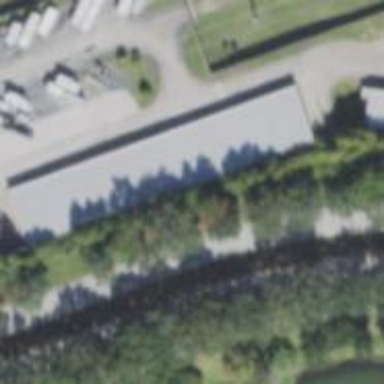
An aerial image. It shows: Commercial building.